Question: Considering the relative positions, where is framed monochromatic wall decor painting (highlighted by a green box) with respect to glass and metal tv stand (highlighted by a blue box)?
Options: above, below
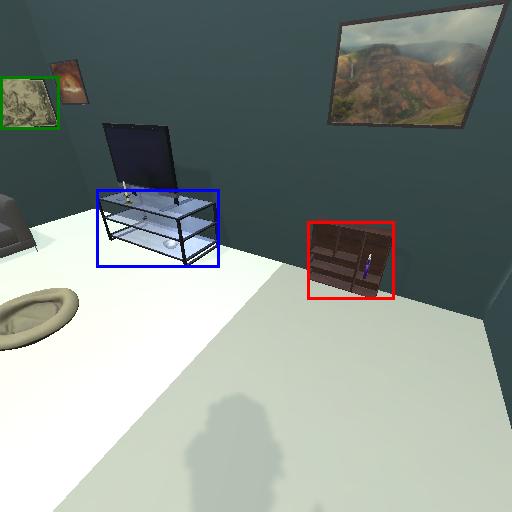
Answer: above